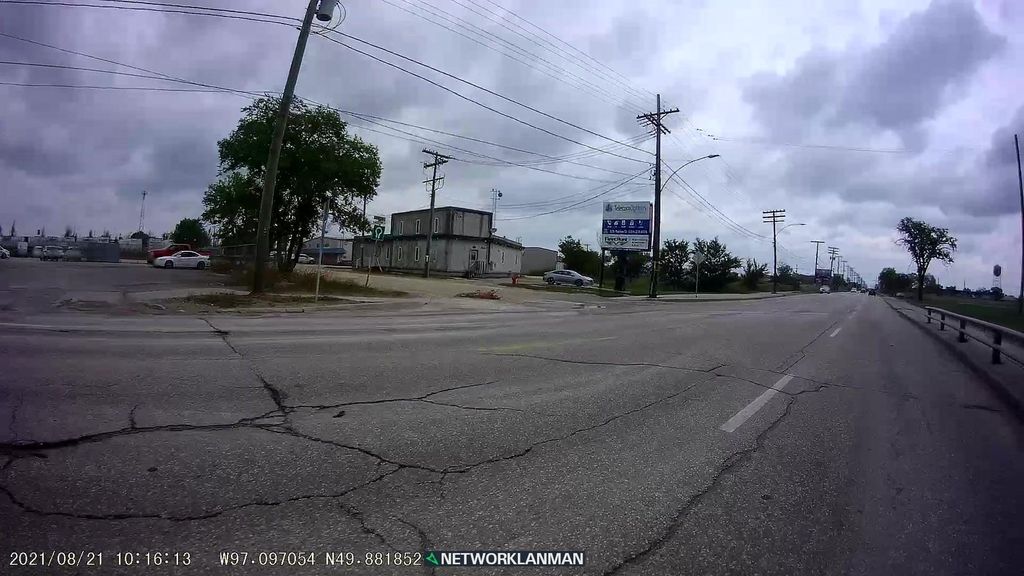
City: winnipeg